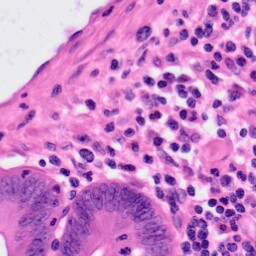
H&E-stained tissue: Colon